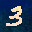
Label: 3